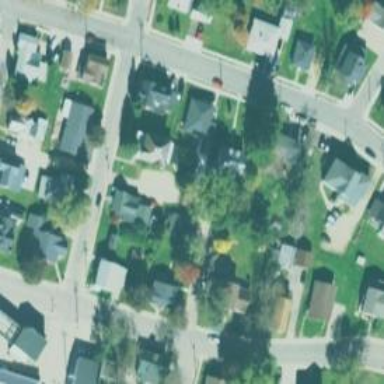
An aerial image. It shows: Alley classified as service road.